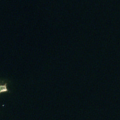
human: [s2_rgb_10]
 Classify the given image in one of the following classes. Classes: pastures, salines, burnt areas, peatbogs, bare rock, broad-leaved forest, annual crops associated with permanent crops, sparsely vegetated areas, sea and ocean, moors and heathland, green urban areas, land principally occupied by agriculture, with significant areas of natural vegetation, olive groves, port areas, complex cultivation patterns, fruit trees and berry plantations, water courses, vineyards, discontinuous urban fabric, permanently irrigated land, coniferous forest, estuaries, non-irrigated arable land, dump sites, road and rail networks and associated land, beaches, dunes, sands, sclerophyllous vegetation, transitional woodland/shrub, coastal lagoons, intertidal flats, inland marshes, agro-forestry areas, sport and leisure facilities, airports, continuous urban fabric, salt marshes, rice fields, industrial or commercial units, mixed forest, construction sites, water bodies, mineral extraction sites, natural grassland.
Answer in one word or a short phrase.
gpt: sea and ocean